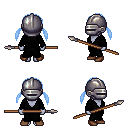
a pixel art fantasy rpg character, female body template, dark elf, purple skin, gray robe, red pants, white cyan twin-tailed hairstyle, metal helm, brown shoes, spear, four views (front, back, left, right), 2x2 character sprite sheet, small pixel art, hard edges, no anti-aliasing